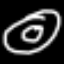
Label: donut